Interaction volume radius: 10 \u00c5
Interaction volume height: 15 \u00c5
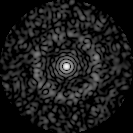
Disorder parameter: 0.8423